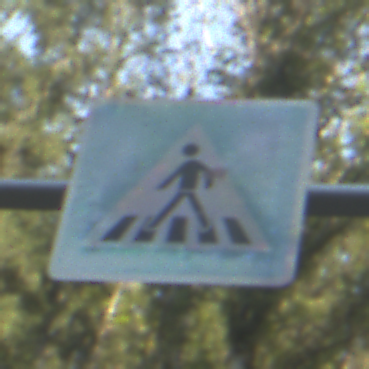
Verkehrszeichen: FussgaengerueberwegRechts
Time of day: MorningAfternoon
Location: Outdoor (Nature)
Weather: Clear
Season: NotSpecified
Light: Natural